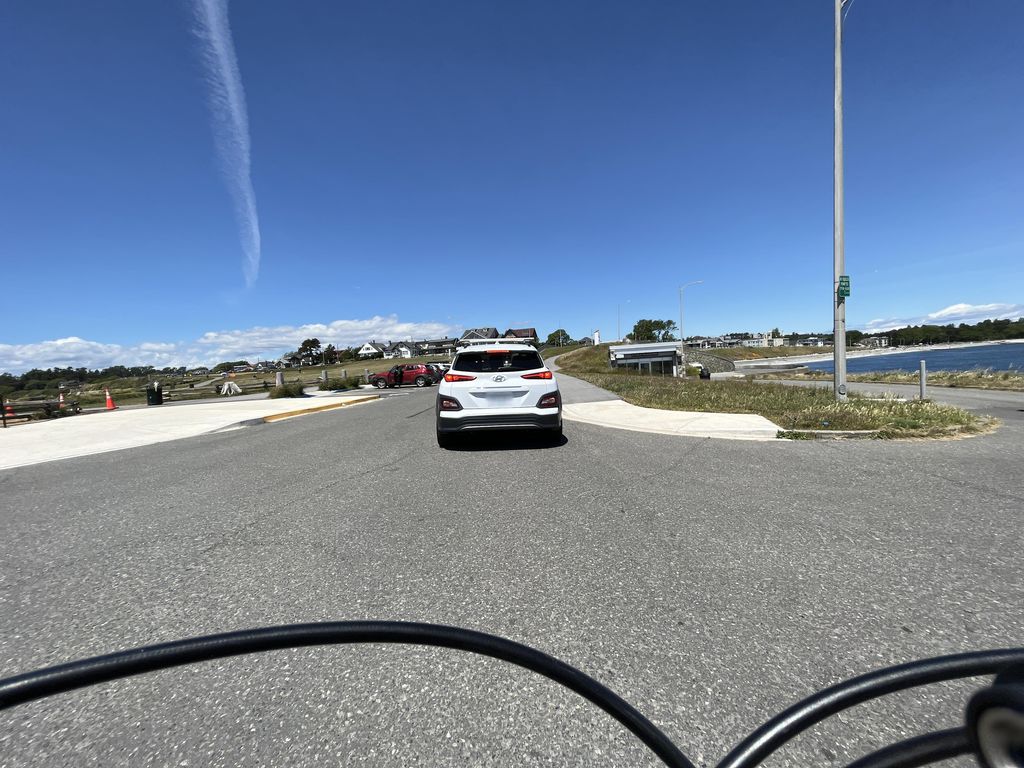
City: victoria